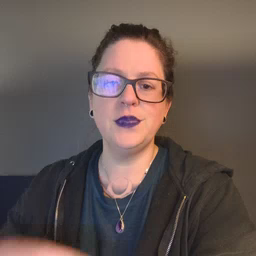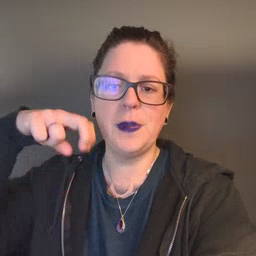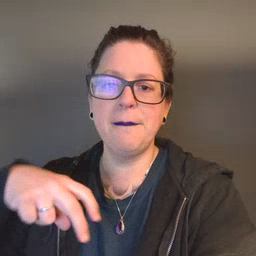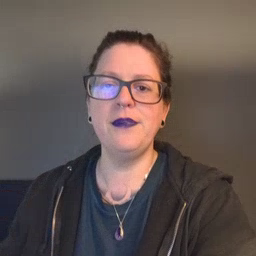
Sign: jump